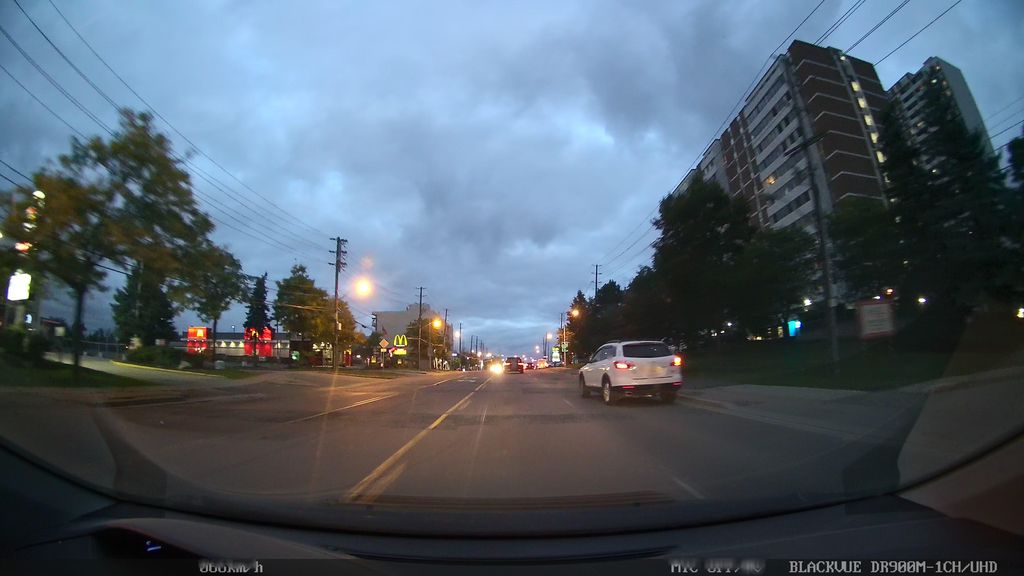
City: toronto